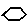
Label: hexagon